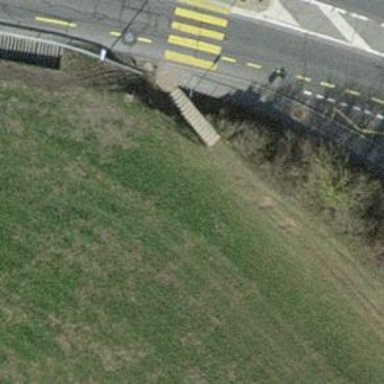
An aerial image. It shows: Set of dirt steps.